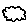
Label: cloud